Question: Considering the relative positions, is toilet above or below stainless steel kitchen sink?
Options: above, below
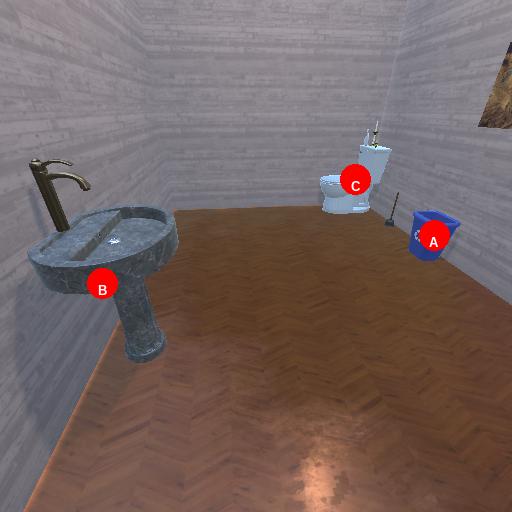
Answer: above